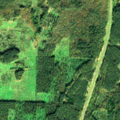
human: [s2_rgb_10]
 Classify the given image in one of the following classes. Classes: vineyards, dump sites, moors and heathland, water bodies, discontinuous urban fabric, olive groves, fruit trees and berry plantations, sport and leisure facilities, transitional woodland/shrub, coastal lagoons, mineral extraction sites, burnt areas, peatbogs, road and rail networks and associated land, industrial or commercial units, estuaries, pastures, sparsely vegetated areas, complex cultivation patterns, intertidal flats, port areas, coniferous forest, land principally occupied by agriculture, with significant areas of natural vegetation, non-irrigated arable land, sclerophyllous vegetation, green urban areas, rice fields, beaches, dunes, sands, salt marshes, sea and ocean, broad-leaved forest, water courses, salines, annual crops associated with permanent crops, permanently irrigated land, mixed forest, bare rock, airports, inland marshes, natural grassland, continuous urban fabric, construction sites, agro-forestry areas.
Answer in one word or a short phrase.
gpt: pastures, land principally occupied by agriculture, with significant areas of natural vegetation, broad-leaved forest, coniferous forest, mixed forest, transitional woodland/shrub